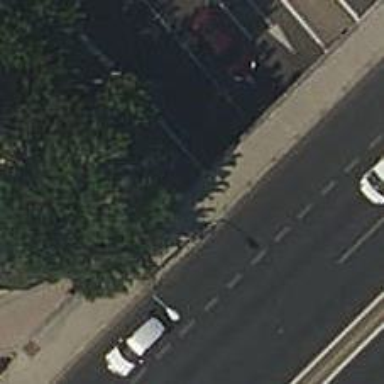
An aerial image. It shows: Footway with paving stones passing through tunnel.